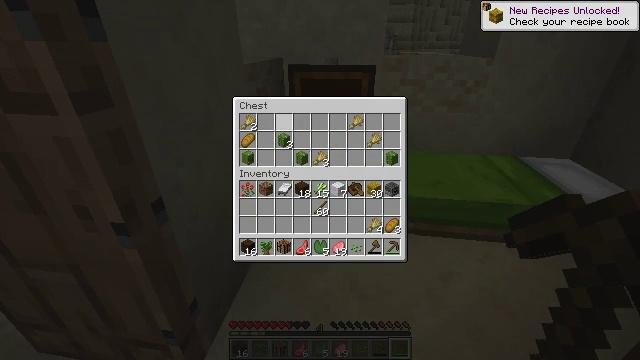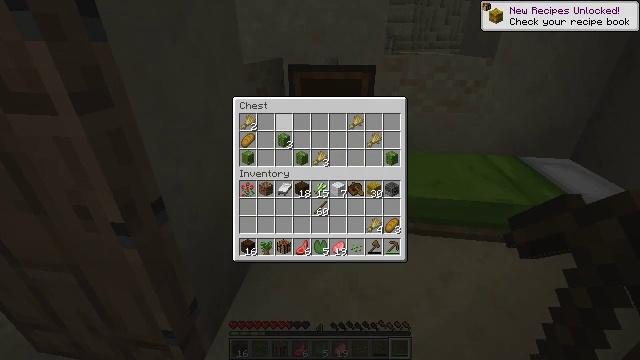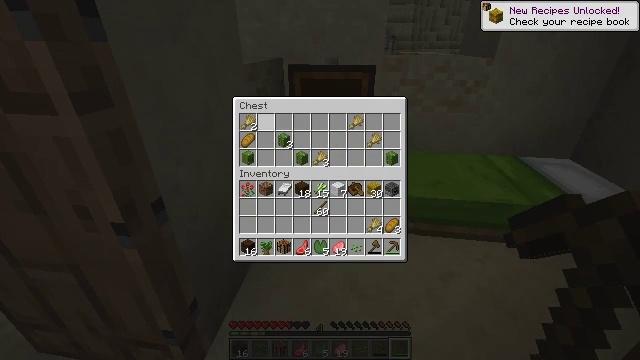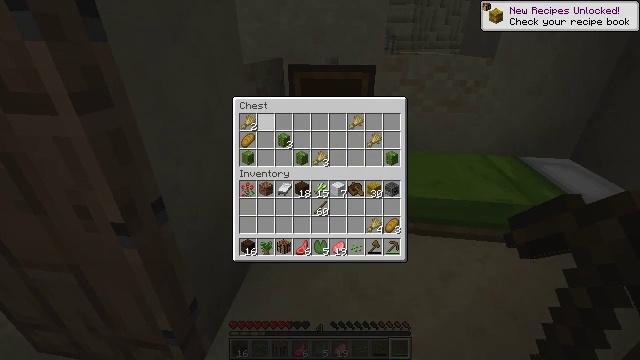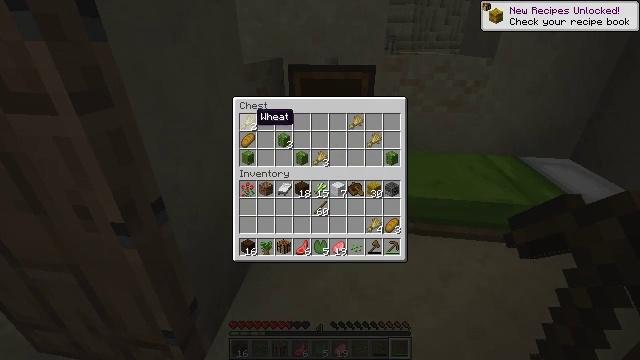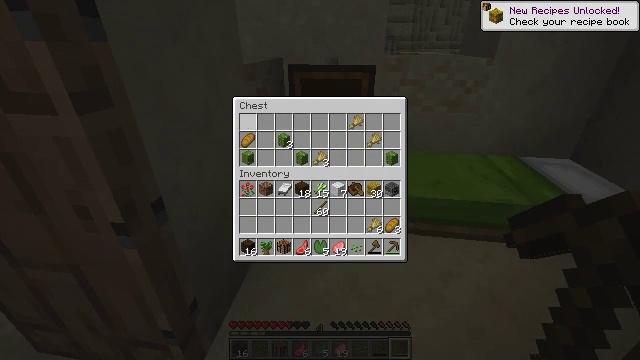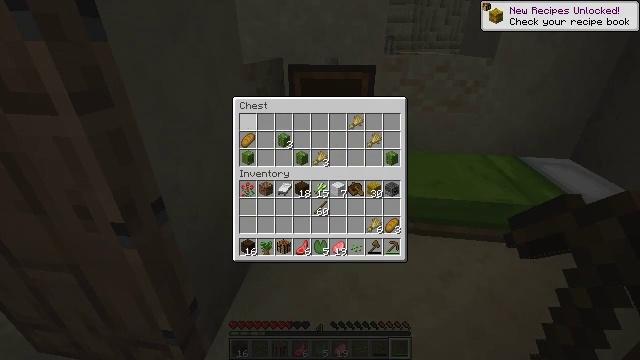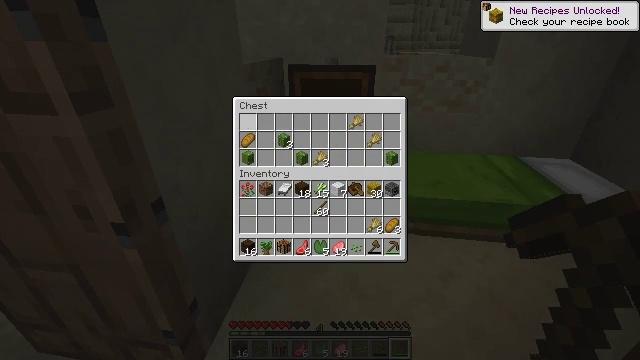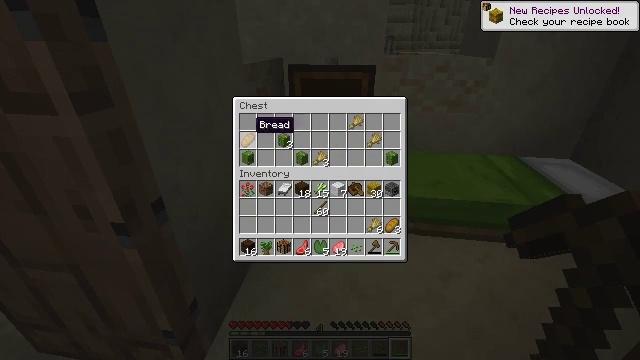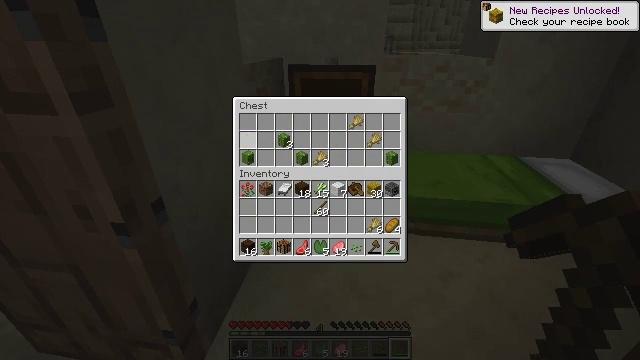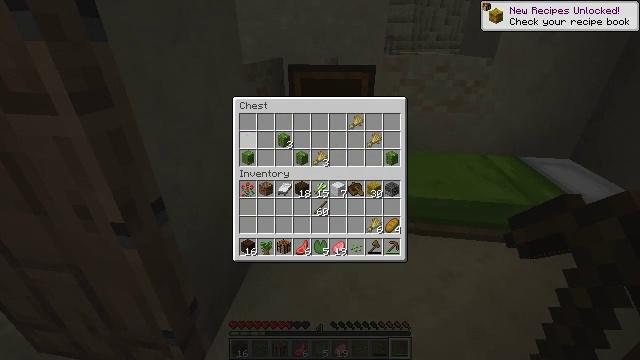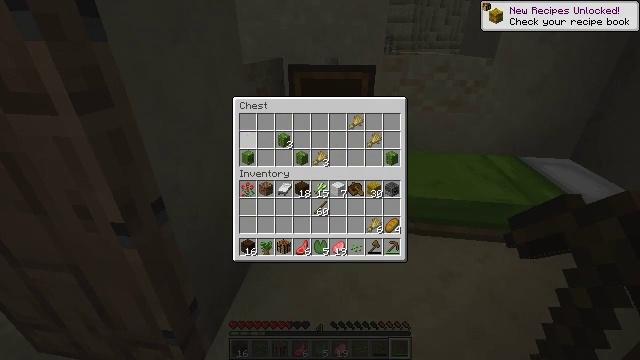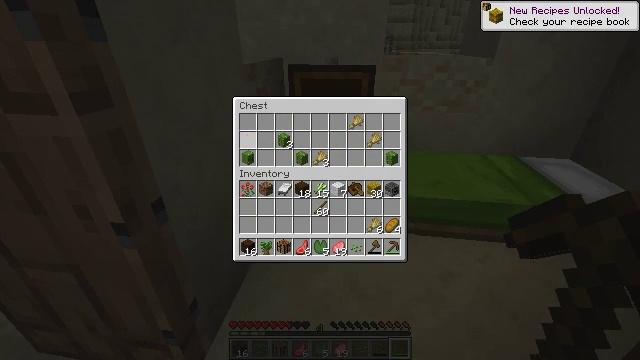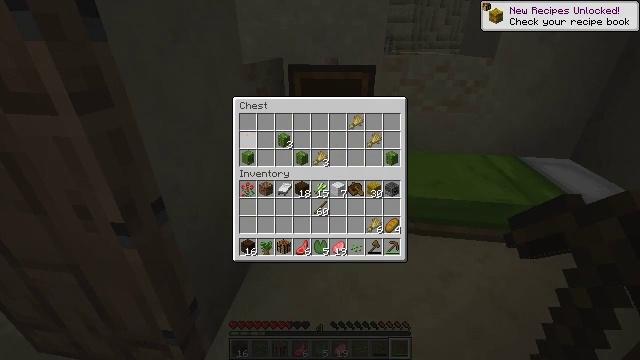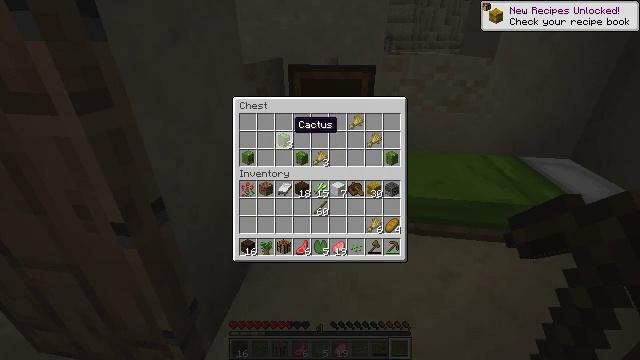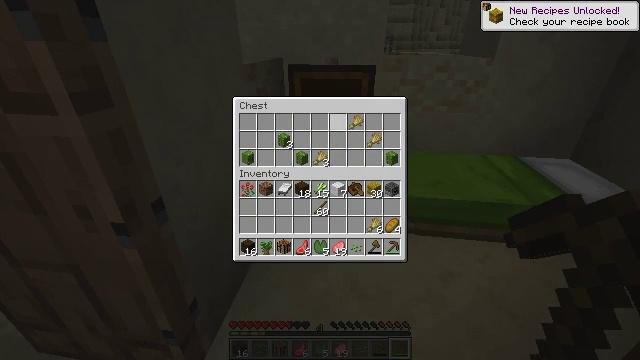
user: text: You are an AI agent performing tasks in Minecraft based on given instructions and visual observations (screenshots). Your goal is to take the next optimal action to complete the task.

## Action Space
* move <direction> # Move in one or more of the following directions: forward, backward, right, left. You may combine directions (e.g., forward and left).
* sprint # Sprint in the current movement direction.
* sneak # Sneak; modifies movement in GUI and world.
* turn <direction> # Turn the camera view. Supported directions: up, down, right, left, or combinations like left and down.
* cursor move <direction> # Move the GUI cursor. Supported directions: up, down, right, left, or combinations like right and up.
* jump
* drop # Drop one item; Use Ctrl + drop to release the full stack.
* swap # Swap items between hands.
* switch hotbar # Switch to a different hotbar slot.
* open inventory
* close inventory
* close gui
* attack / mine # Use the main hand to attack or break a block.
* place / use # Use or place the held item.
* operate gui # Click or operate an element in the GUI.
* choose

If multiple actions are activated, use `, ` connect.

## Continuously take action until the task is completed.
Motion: motion action
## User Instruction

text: Break the potted cactus to collect it.
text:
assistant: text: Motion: sneak
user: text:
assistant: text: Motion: sneak, cursor move left
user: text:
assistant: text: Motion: sneak, cursor move left
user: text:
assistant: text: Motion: sneak, cursor move left
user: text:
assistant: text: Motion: sneak, operate gui
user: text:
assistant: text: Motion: sneak, operate gui
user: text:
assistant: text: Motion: sneak
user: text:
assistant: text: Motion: sneak, cursor move down
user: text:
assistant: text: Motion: sneak, operate gui
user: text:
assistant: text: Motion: sneak, operate gui
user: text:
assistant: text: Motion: sneak, operate gui
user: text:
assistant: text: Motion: sneak
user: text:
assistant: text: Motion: sneak
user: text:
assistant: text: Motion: sneak, cursor move right
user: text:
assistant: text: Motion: sneak, cursor move right and up
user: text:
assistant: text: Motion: sneak, cursor move right
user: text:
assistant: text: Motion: sneak
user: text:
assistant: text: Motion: sneak, operate gui
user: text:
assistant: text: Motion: sneak, operate gui
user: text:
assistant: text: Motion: sneak, operate gui
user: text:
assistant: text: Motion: sneak, operate gui
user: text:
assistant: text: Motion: sneak, operate gui
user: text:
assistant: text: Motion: sneak, operate gui
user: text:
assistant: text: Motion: sneak, operate gui
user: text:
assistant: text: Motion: sneak, operate gui
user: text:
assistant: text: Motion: sneak
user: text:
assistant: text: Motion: sneak, operate gui
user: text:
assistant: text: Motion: sneak, operate gui
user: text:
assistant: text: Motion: sneak, operate gui
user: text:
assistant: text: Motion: sneak, operate gui